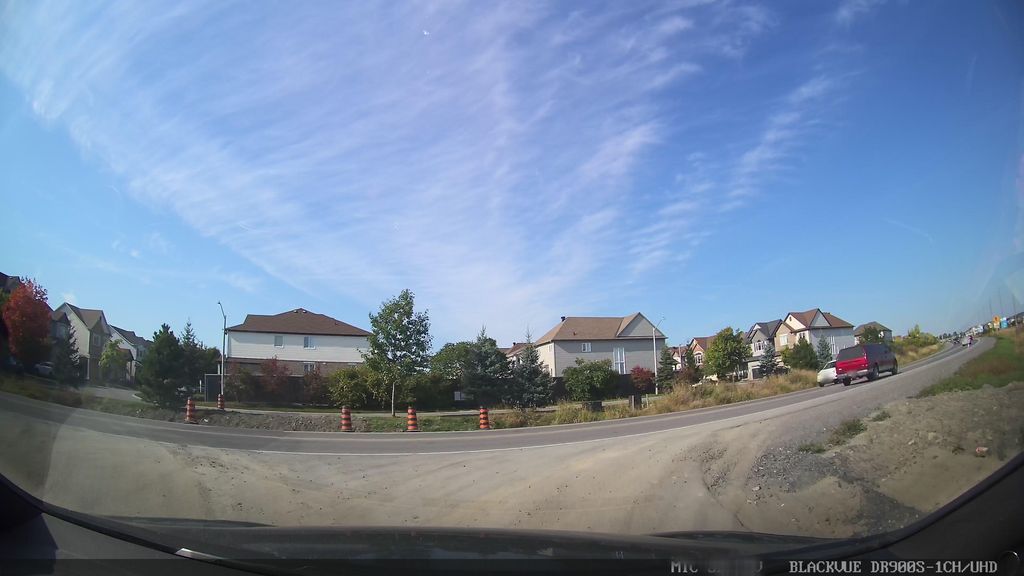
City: ottawa-gatineau